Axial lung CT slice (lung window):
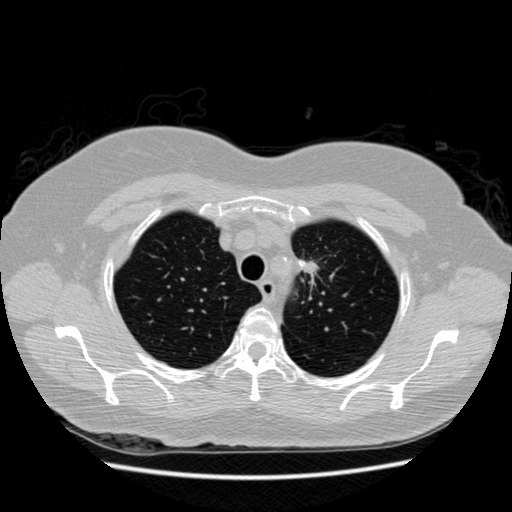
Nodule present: yes
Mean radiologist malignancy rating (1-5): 4